Current action and preconditions to check: trajectory_clear

Your task: For each precondition in the list above, predict whether it will hold at this action.

Consider the current scene as observed from the mobile robot's camera, and analyze the predicted future states of all dynamic agents (e.g., people, animals, vehicles, or any moving entities) within the NEXT SECOND.

IMPORTANT: Only answer "very likely" if you are absolutely certain—based on strong, clear evidence—that a dynamic agent will violate the precondition in the predicted future state. Do NOT answer "very likely" for unlikely, ambiguous, or low-probability risks.

Ask yourself for each precondition: Is there a high probability, with clear and convincing evidence, that the predicted future states of any dynamic agent will interfere with the predicted future state of the currently executing action within the NEXT SECOND, causing that precondition to fail?

Assess the risk level based on these predictions. Use "likely" or "very likely" if motions create a clear risk of interference.

Use "neutral" or "improbable" if agents are nearby but their predicted paths are clearly diverging or non-conflicting.

Failure Risk Categories: "very improbable", "improbable", "neutral", "likely", "very likely"

Answer Format: Output ONLY the probability_of_failure value from these categories: "very improbable", "improbable", "neutral", "likely", "very likely"

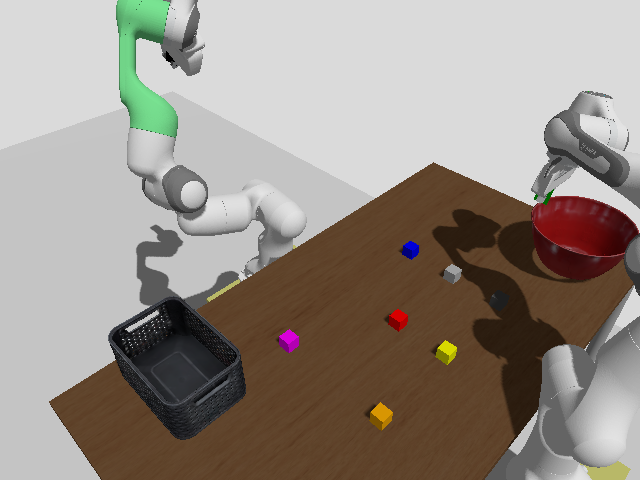

Answer: very improbable